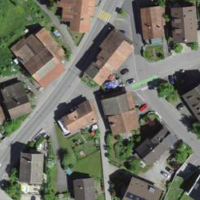
EUNIS habitat code: 55
Species observed at this site:
Lamium galeobdolon
Centaurea scabiosa